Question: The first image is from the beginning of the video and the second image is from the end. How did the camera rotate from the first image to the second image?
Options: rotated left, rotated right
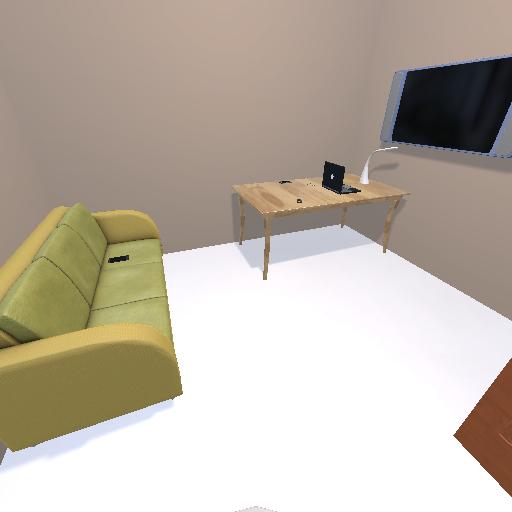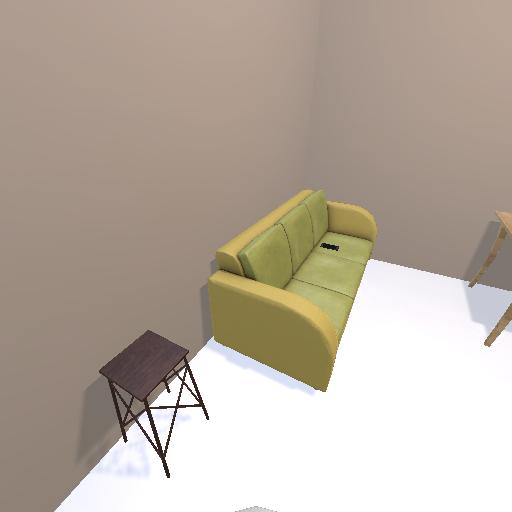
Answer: rotated left